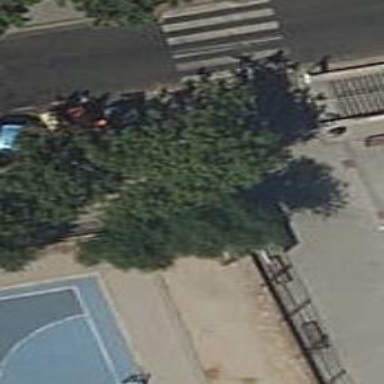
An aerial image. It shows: Bollard barrier.